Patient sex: F
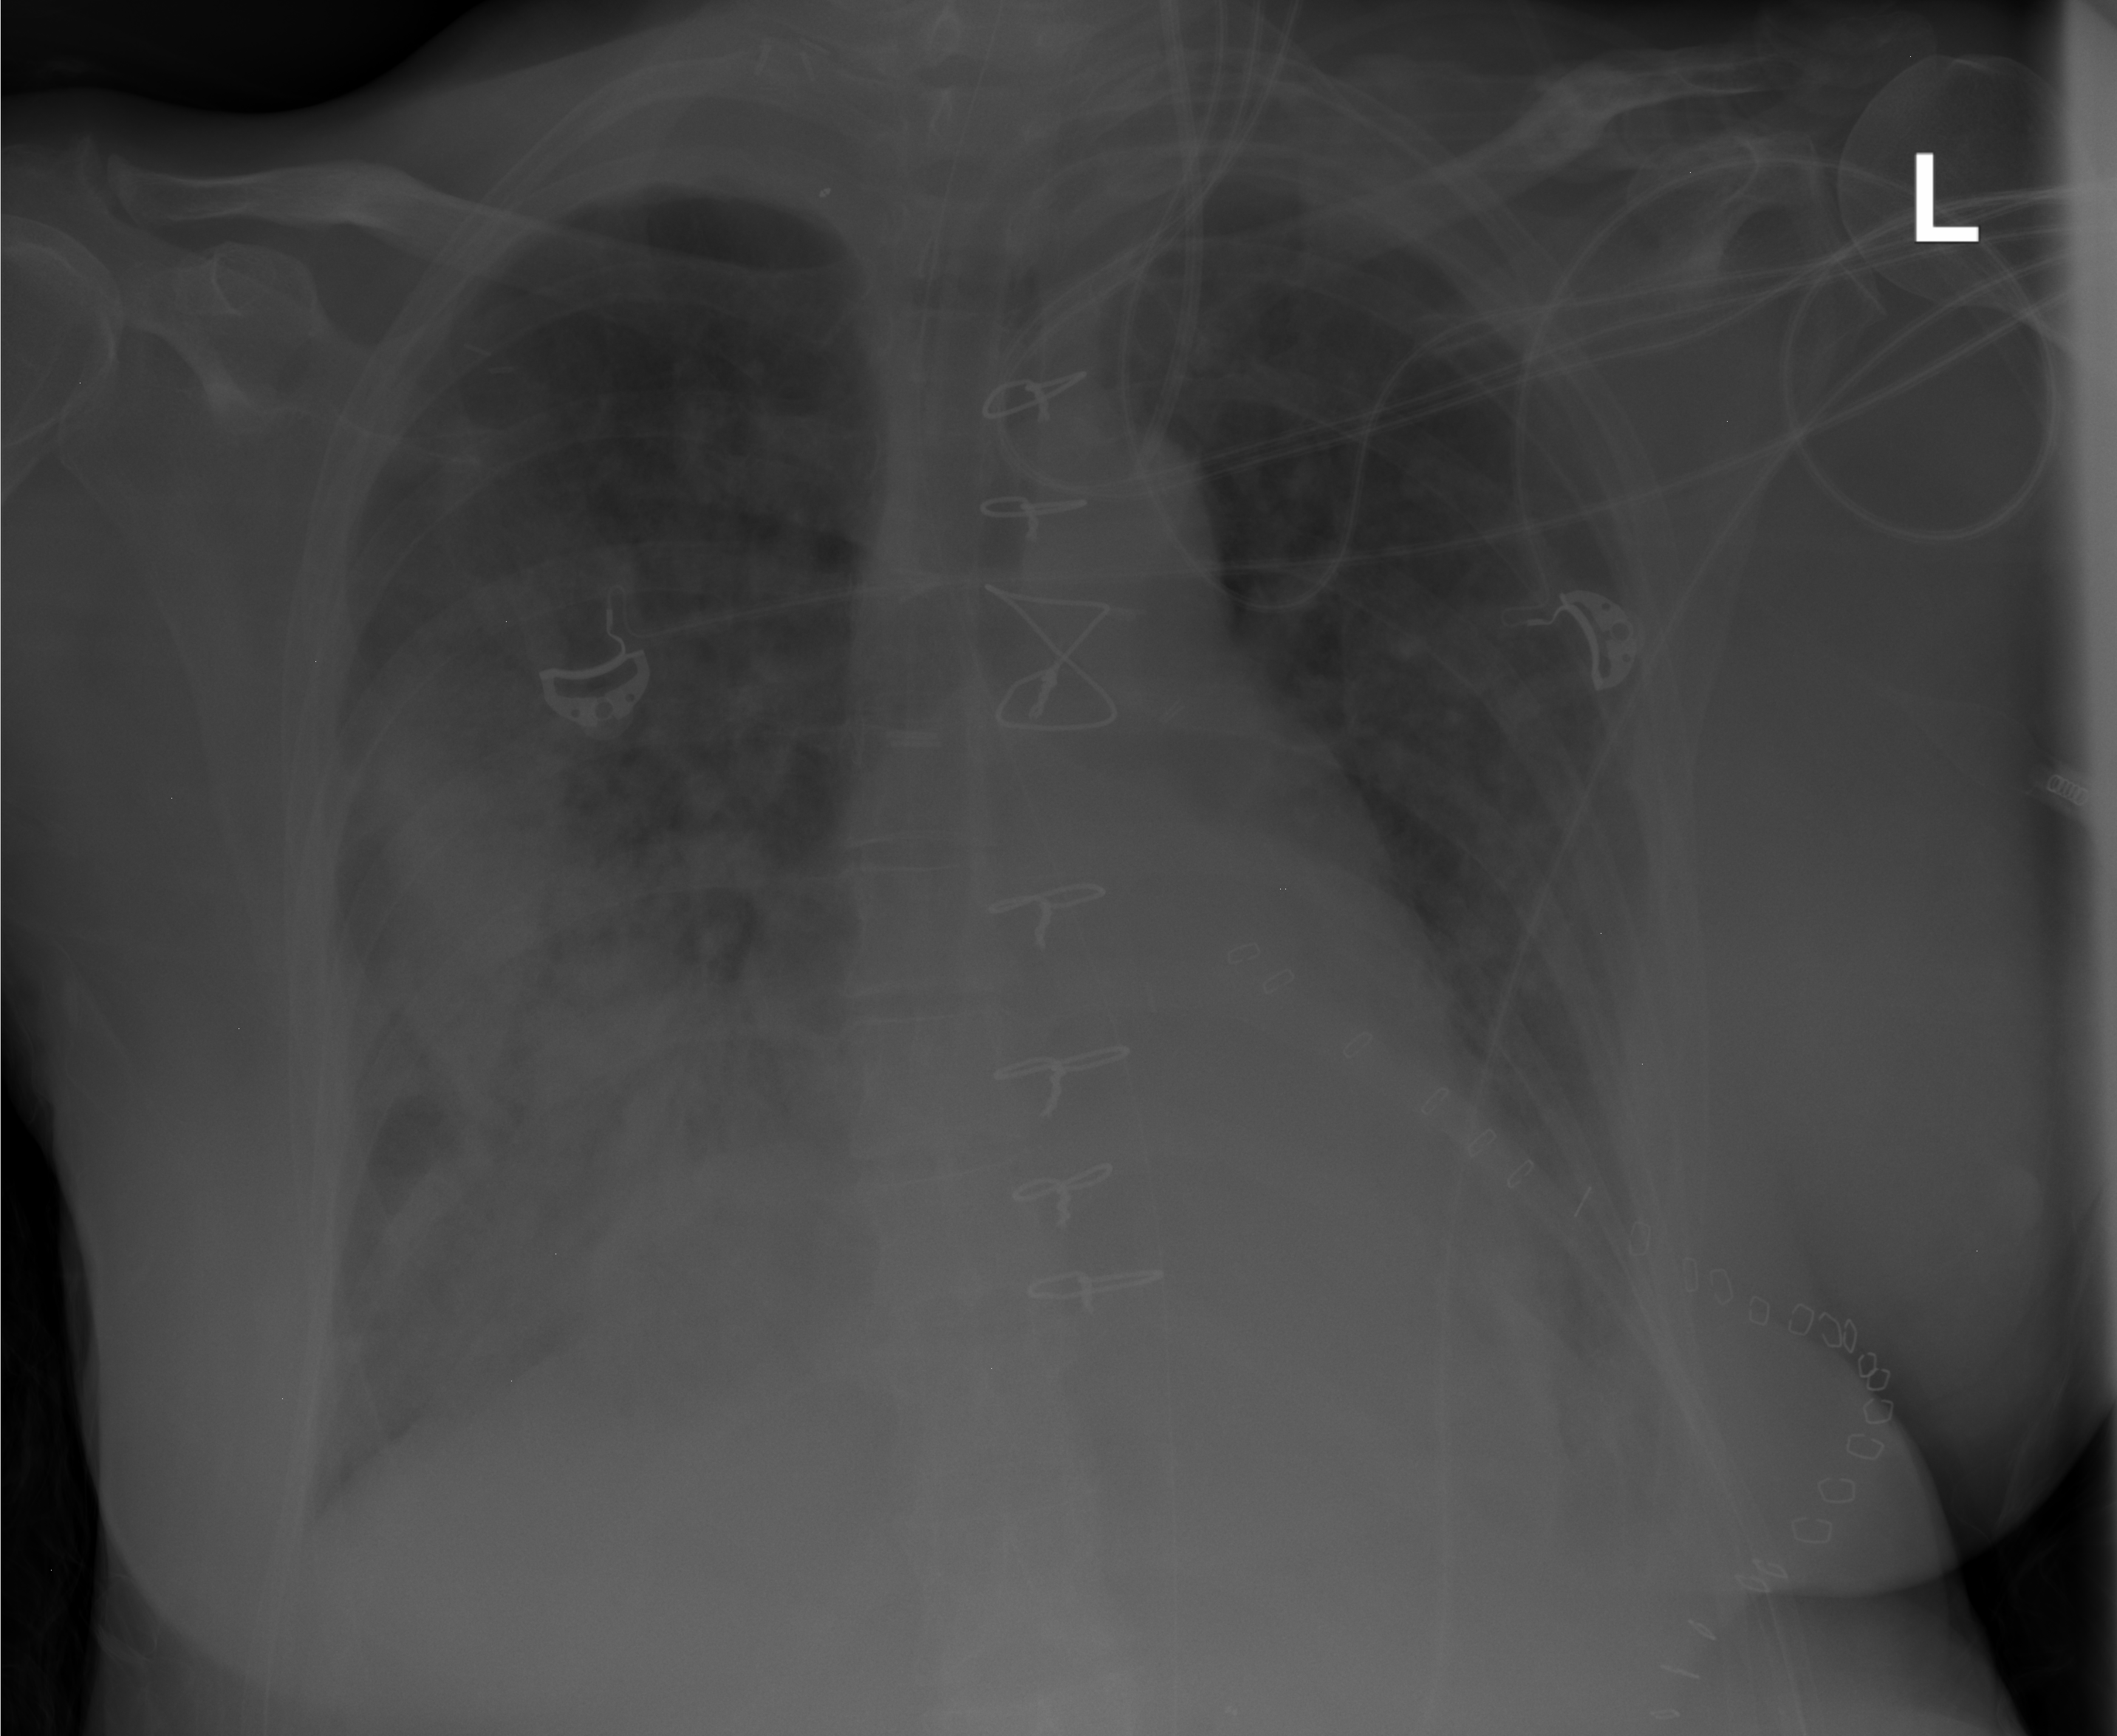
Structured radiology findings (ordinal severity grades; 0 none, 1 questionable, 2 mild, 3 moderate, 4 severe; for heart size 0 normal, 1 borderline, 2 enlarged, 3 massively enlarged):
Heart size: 1
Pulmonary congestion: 2
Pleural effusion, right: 0
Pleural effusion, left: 0
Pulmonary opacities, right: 3
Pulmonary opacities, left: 2
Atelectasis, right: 3
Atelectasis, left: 0